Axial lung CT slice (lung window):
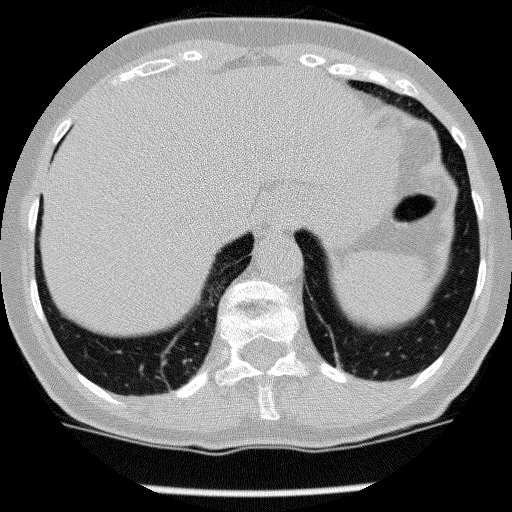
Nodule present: no